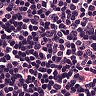
Metastatic tissue present: no